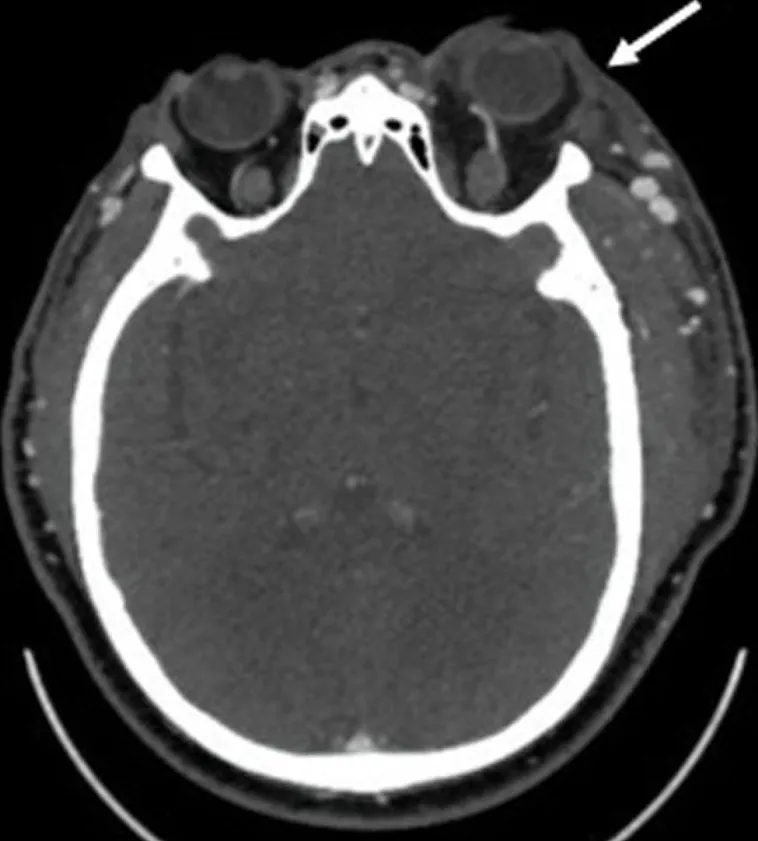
Computed tomographic image shows dilatation of the left superior ophthalmic vein and proptosis of the left eye in relation to an increased retrograde venous flow.
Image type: radiology (ct)